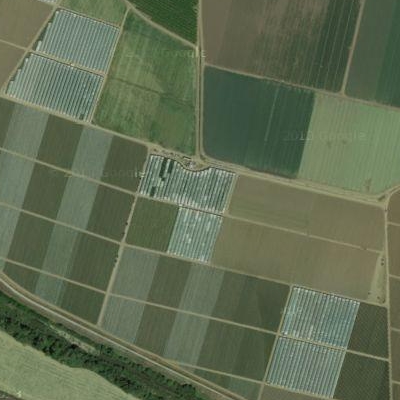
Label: Field